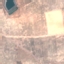
Land use / land cover: PermanentCrop